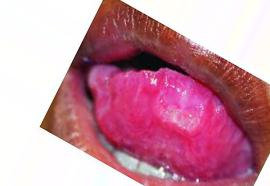
Condition: Mouth Ulcer